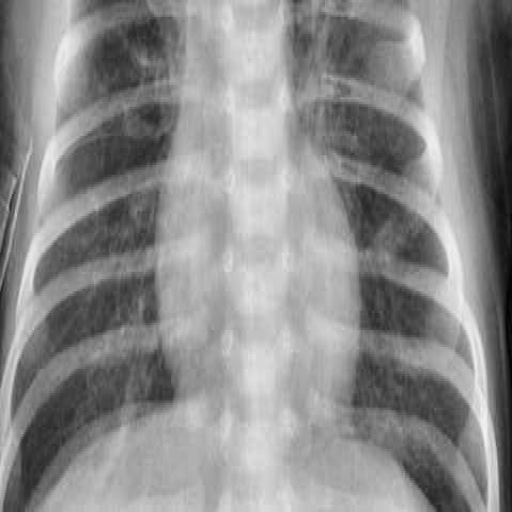
Finding: PNEUMONIA